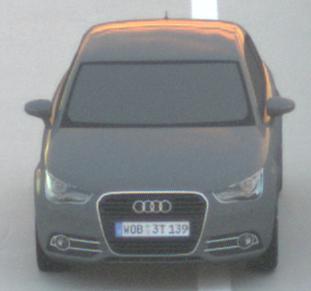
Make: Audi
Model: A1 Sportback 1.2 TFSI
Detailed model: A1 (8X) Sportback
Model produced from: 2012/03
Model produced until: 2014/11
Doors: 5
Color: gray
Road condition: dry road
Daytime: sunrise or sunset
Contrast: medium contrast